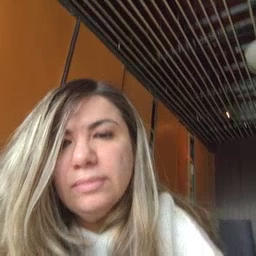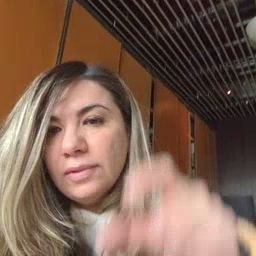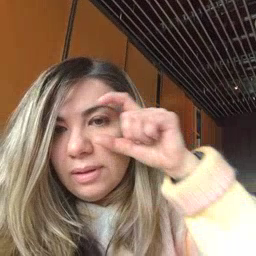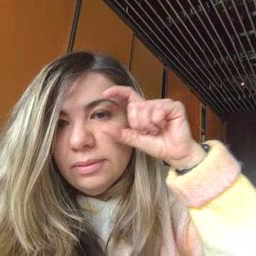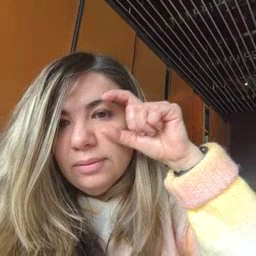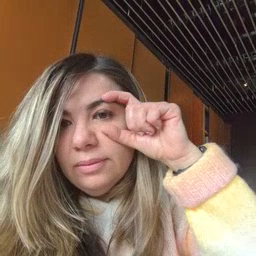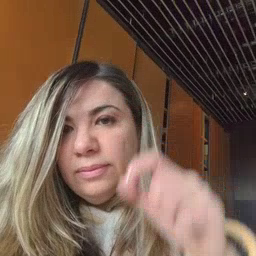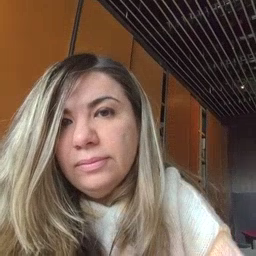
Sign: glasswindow